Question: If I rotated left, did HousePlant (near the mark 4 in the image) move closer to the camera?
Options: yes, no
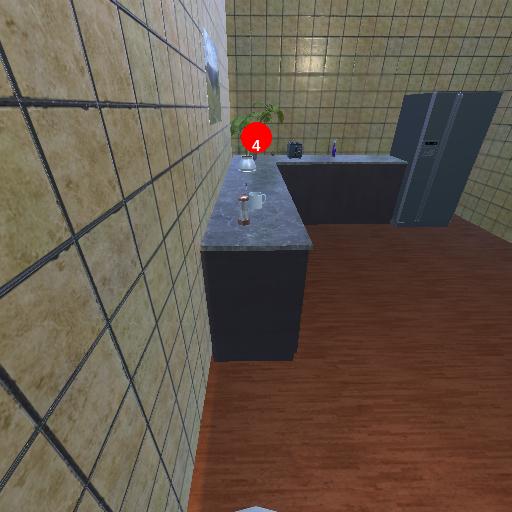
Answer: yes